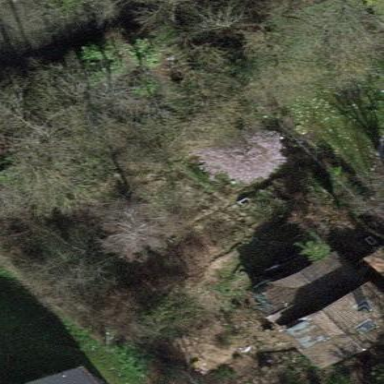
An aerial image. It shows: Garden enclosed by fence.